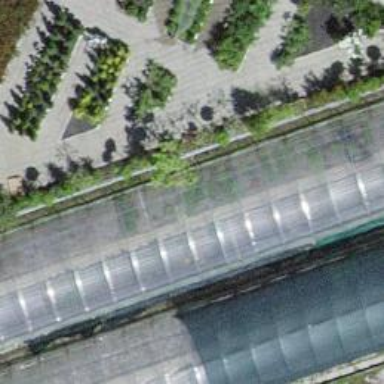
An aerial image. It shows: Greenhouse.